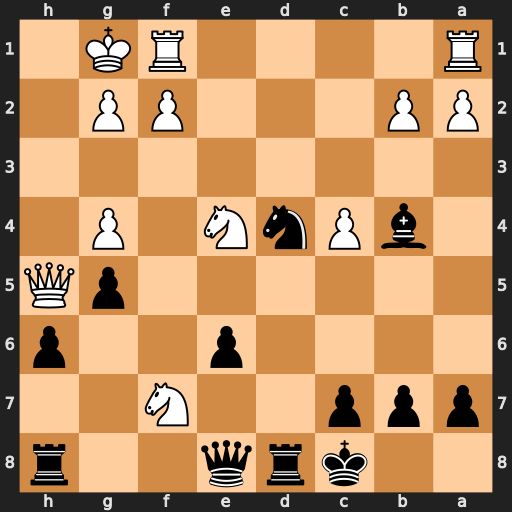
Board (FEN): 2krq2r/ppp2N2/4p2p/6pQ/1bPnN1P1/8/PP3PP1/R4RK1
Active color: b
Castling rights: -
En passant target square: -
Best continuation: Ne2+ Kh1 Nf4